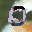
Label: 0